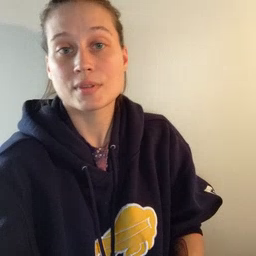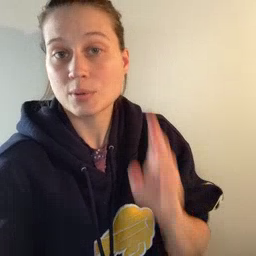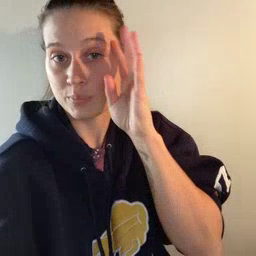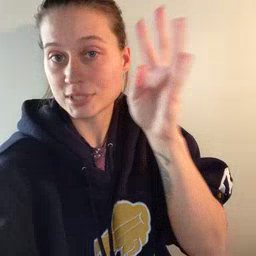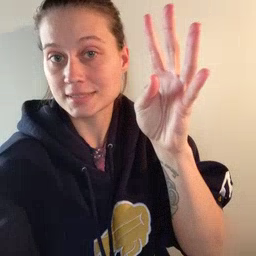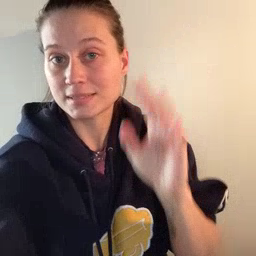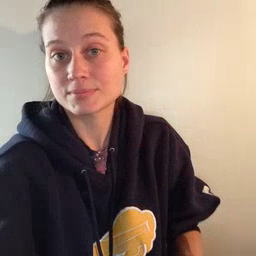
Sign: pretend